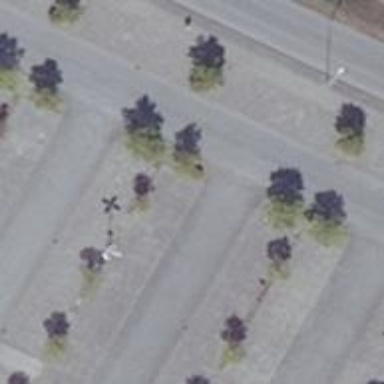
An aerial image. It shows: Road serving as parking aisle.